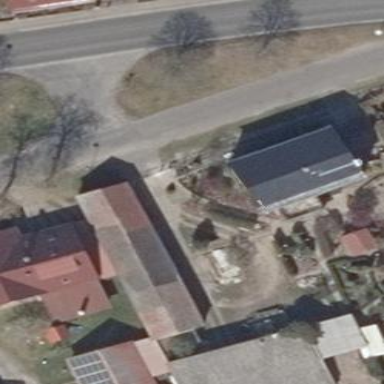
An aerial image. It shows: Shed building.